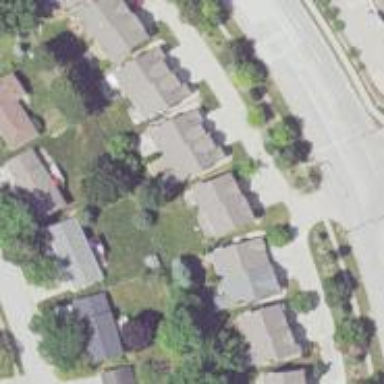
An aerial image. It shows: Residential area within neighborhood.